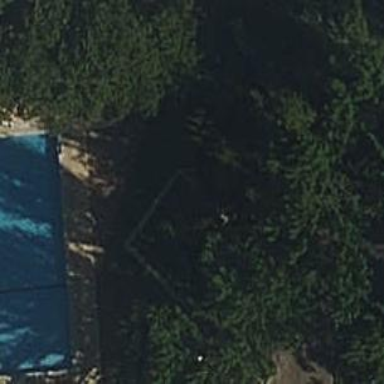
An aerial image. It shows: Swimming pool located in leisure land.